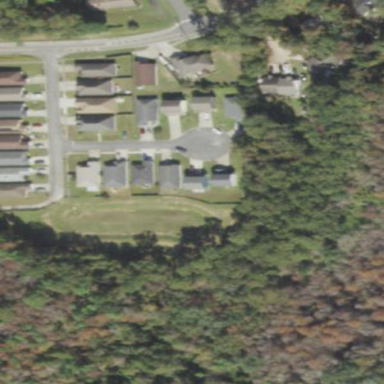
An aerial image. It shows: This residential area consists of single-family homes.